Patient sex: M
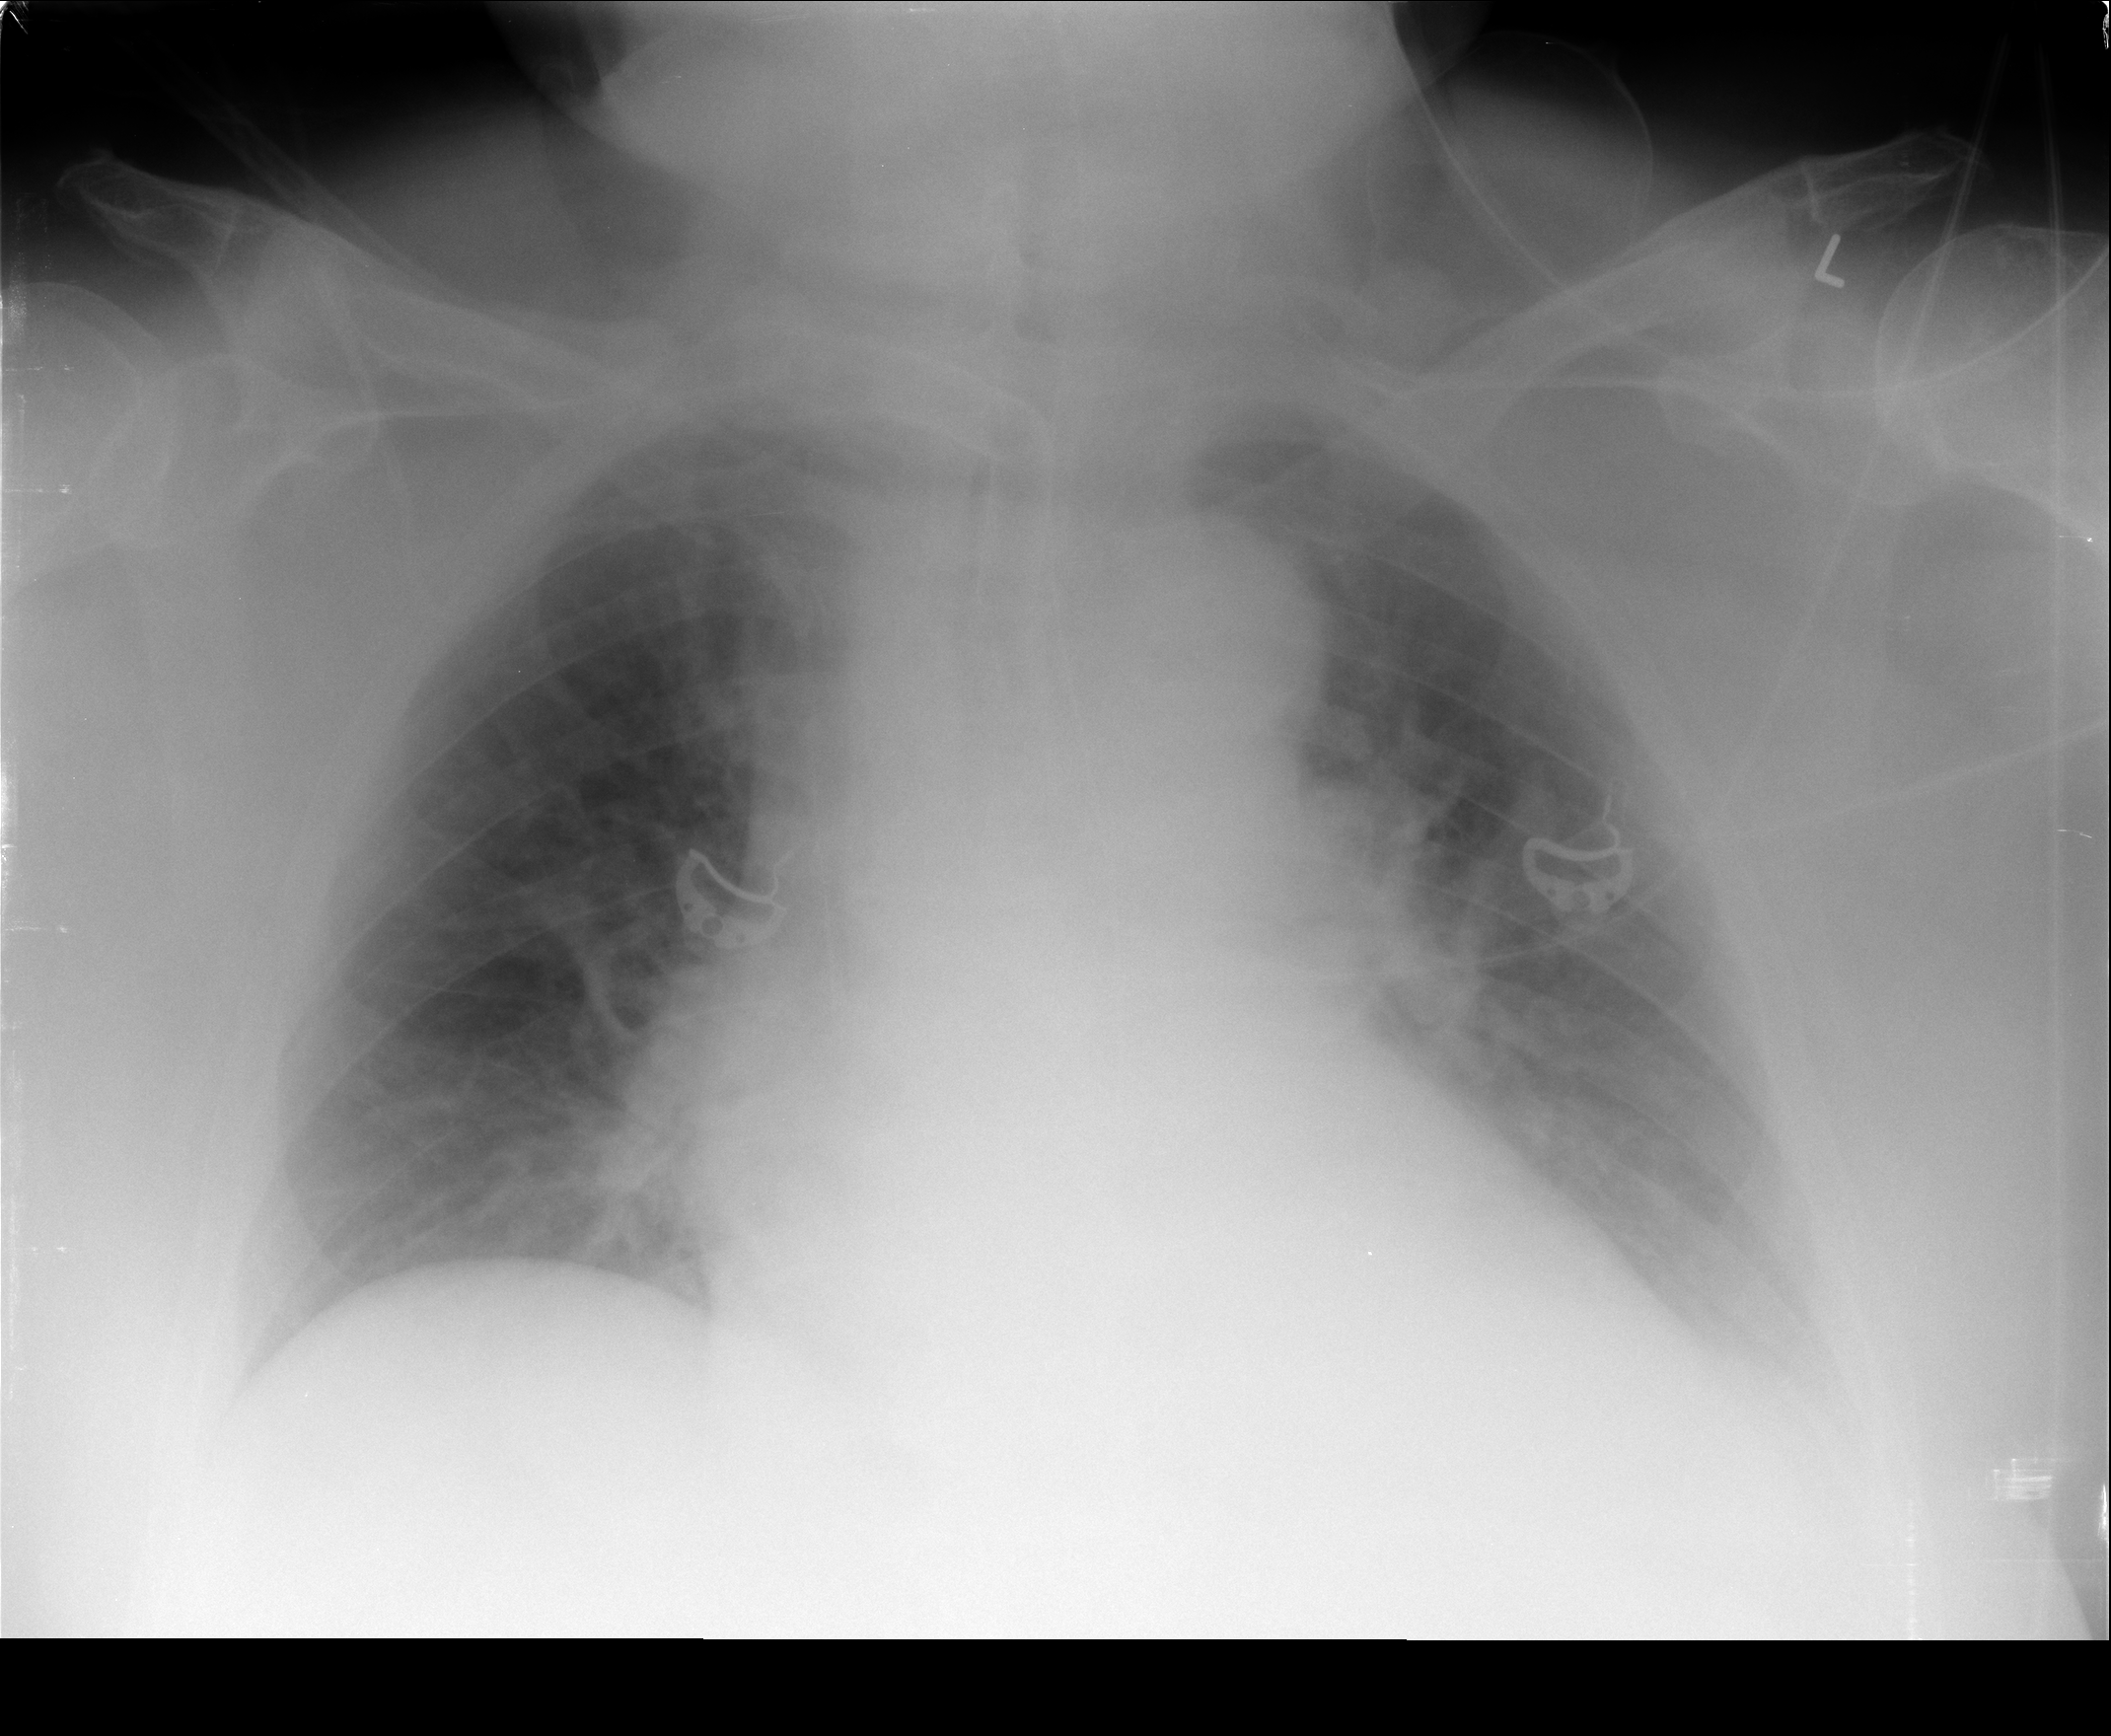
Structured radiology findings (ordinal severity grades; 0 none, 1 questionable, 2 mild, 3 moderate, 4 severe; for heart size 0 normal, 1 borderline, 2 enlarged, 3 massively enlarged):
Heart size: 2
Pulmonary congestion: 2
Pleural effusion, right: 0
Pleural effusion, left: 2
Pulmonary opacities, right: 0
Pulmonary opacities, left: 0
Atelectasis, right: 0
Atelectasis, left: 2